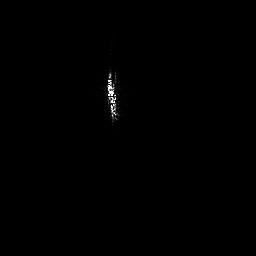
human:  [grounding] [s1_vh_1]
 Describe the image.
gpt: In the satellite image, there is  <ref>1 medium ship </ref> <box>[[39, 25, 45, 46, 0]]</box> located at center.